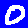
Digit: 0